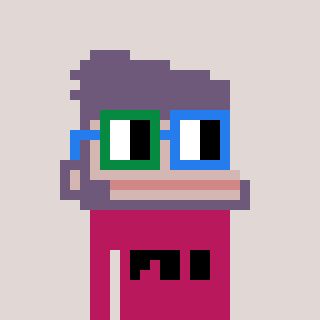
a pixel art character with square green and blue glasses, a ape-shaped head and a darkpink-colored body on a warm background